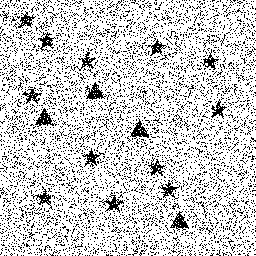
Squares: 0
Triangles: 4
Stars: 12
Total shapes: 16